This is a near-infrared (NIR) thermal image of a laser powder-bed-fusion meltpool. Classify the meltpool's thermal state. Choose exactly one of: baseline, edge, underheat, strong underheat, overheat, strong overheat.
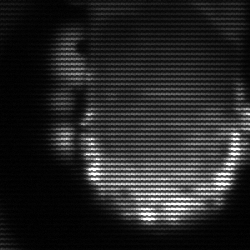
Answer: baseline